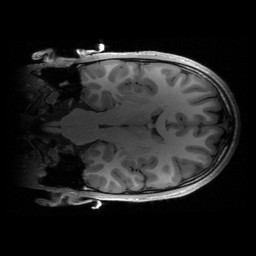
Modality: T1w
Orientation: coronal
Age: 17
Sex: male
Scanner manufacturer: siemens
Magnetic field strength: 3 T
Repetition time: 2.53 s
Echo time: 0.00297 s